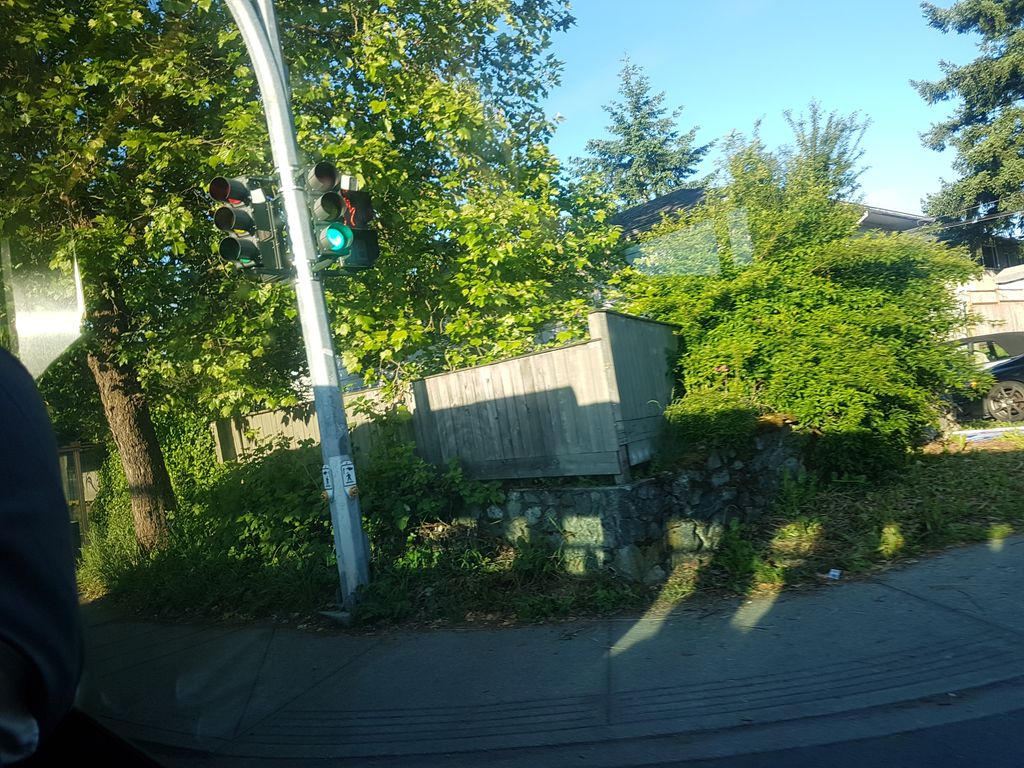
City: victoria